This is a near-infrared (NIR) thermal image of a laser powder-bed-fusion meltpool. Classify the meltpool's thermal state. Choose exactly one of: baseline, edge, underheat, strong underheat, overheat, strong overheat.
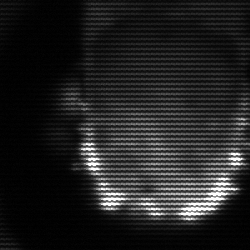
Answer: baseline